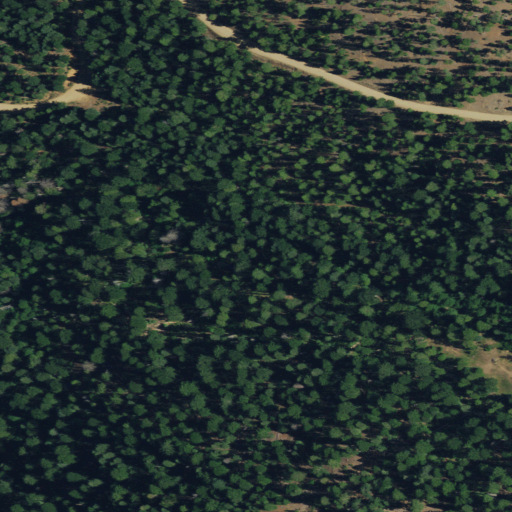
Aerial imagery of valley in California named Black Gulch containing only evergreen forest